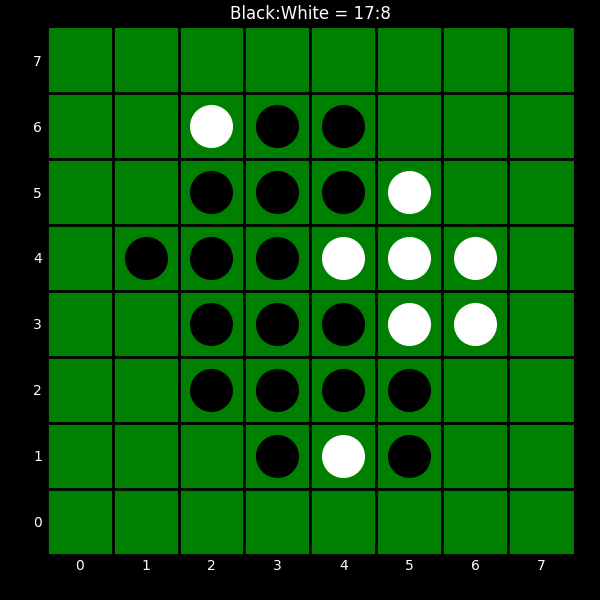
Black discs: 17
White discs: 8